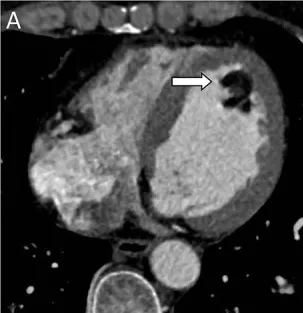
Computed Tomography (CT) scans. (A) CT scan showing a well-defined hypodense tumor in the left ventricle (arrow).
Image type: radiology (ct)